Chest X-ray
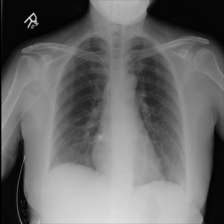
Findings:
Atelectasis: negative
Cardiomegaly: negative
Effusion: negative
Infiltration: negative
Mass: negative
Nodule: negative
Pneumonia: negative
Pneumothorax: negative
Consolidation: negative
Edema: negative
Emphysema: negative
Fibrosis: negative
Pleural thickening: negative
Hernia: negative